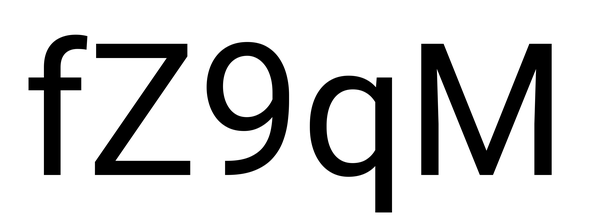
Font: Roboto_Regular